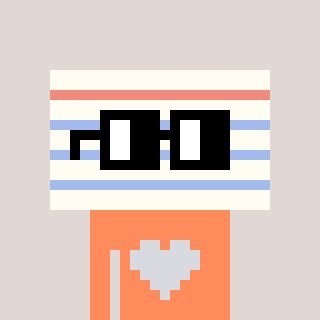
a pixel art character with square black glasses, a empty notebook page-shaped head and a peachy-colored body on a warm background